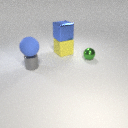
small gray metal cylinder in front of large yellow rubber cube